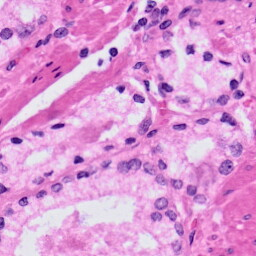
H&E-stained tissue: Prostate